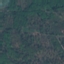
Land use / land cover class: Forest